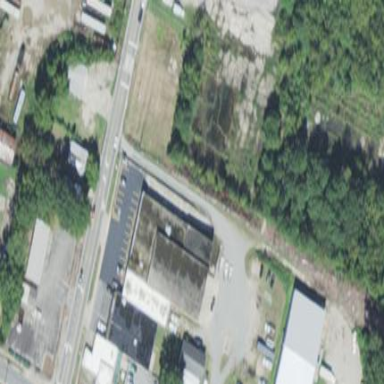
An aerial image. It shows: Building used as car repair shop.